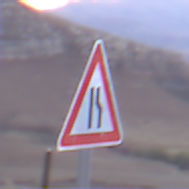
Verkehrszeichen: EinseitigVerengteFahrbahnRechts
Umgebung: Outdoor, Nature
Tageszeit: Dusk
Wetter: Clear
Licht: Natural
Jahreszeit: NotSpecified
Kontrast: LowContrast